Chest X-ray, PA view. Patient: 19 years old, sex F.
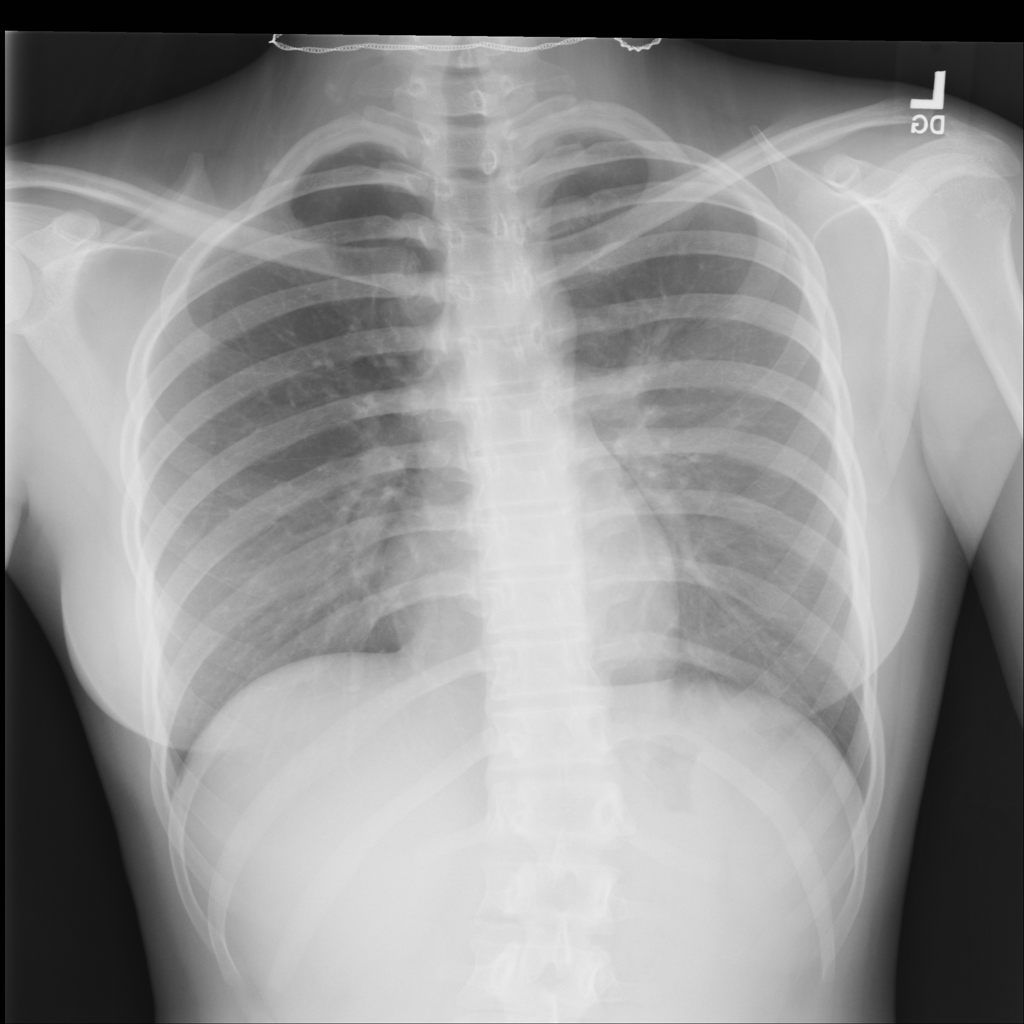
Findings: No Finding